Question: I have a main window controller which is a NSWindowController (golden rectangle) with a scrollview(blue rectangle), as well as a subview controlled by a NSViewController (yellow rectangle).
Depending on user selection, the respective nib file will be loaded into the subview via the NSViewController.
Unfortunately due to design limitations, the scroll view will be hidden or unhidden according to the user actions. This scroll view unfortunately has to overlap the view.
One of the views is also a qtmovielayer, so I have layer backed the main window controller and all the elements. Layer backing managed to get the scrollview to appear in front of the qtmovielayer.
When it all works great, it looks like the image on the left. however, 1/5 times when I start the app, the scroll view appears the subview as shown on the right. I've been trying and searching for about a week and a half now as to why this is happening, and I'm going bald from tearing and pulling at my hair.
The only resources that I could find on the net is setting the layer z position, but the problem still persists.
If anyone has any idea on why this is happening or how to solve this will be greatly appreciated.

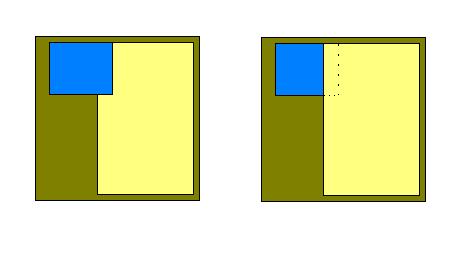
Answer: You want to make the scrollview (blue) a subview of the subview (yellow). Subviews always appear 'in front' of their parent view. Like a family photo, the children always stand in front of the parents :) So, use the addSubView method in your viewDidLoad by sending the golden view the message to addSubview, and not just add the blue your main view.